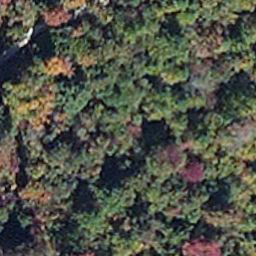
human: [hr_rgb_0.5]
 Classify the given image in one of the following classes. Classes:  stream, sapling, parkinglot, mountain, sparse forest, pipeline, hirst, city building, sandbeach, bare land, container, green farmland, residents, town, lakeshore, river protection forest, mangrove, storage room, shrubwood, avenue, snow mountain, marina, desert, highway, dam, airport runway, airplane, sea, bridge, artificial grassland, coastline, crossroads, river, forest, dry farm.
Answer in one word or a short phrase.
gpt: mangrove